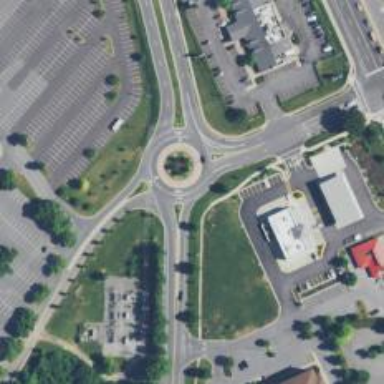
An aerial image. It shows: Secondary road around roundabout.